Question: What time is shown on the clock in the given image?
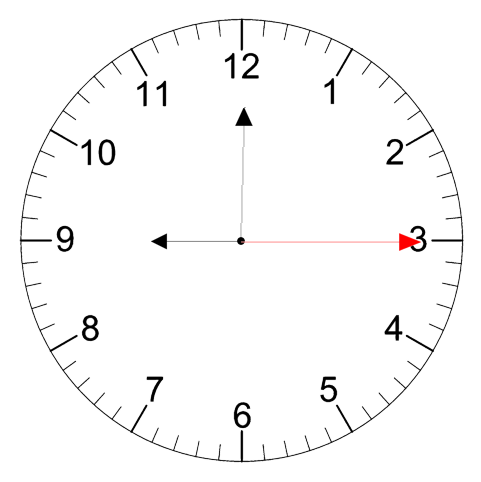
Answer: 09:00:15